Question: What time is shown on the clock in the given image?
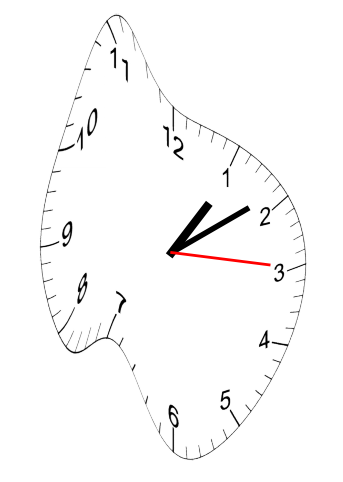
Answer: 01:09:15